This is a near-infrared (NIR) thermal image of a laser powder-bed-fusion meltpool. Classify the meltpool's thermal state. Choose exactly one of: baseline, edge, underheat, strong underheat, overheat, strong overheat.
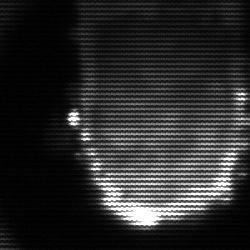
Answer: baseline